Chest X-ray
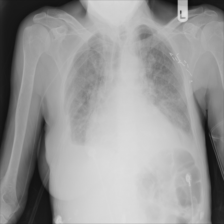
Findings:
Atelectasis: negative
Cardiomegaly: negative
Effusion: positive
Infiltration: negative
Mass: negative
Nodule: negative
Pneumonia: negative
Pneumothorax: negative
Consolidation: negative
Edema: positive
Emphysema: negative
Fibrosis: negative
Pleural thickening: negative
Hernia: negative